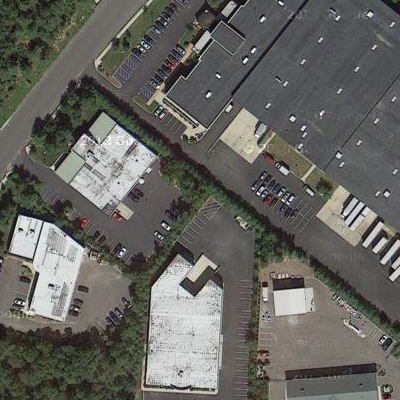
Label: Industry